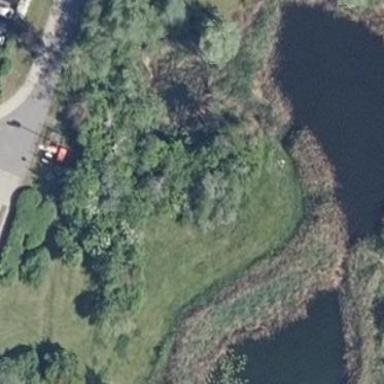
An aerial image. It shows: Pond surrounded by natural water.